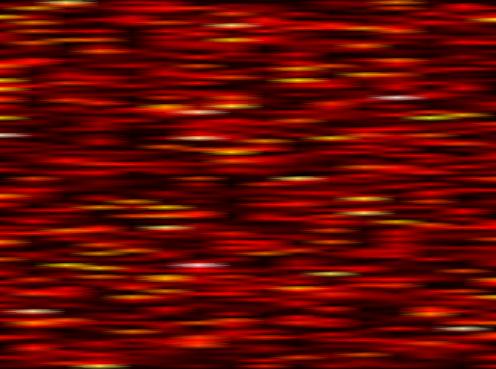
Label: WOLA